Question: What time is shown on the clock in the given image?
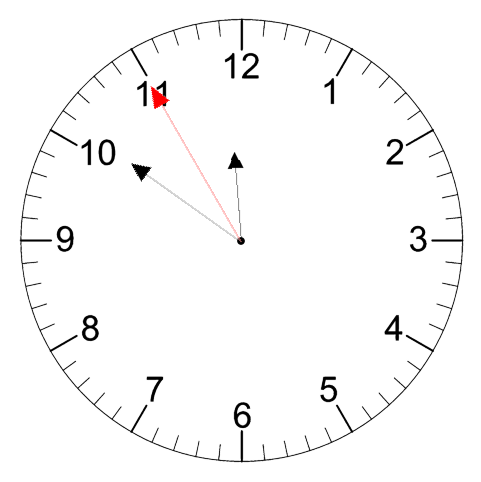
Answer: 11:50:55